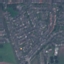
Label: Residential